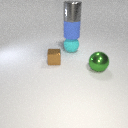
large gray metal cylinder above large blue rubber cylinder